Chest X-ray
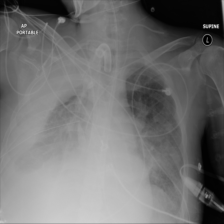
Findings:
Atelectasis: negative
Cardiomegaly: negative
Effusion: positive
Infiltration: negative
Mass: negative
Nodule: negative
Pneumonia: negative
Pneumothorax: negative
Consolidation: negative
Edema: negative
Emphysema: negative
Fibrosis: negative
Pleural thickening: negative
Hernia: negative